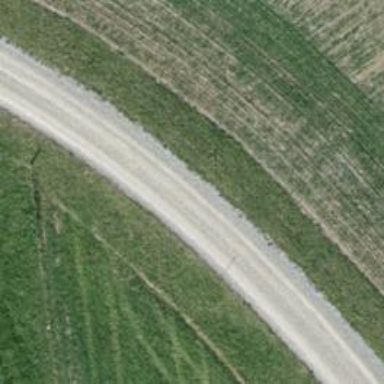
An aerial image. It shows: Track road with grade1 pebblestone surface.